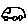
Label: car